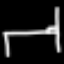
Label: bed